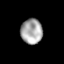
Tissue: prostate
Cell type: Epithelial cells
Senescence score: 0.2981
Nuclear area (px): 533
Mean DAPI intensity: 166.223